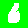
Digit: 6